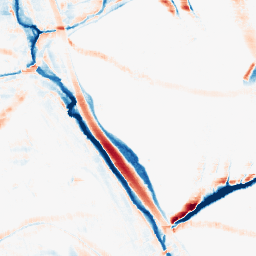
Category: morphological
Decomposition family: morphological_rect
Decomposition parameters: operation: average
width: 20
height: 10
Upsampling method: regularized
Upsampling parameters: scale: 2
lambda_reg: 0.01
Upsampling scale: 2